Question: I have to compare the speed of execution of the following code (see picture) using DLX-pipeline and single-cycle processor.
Given:
an instruction in the single-cycle model takes 800 ps
a stage in the pipeline model takes 200 ps (based on MA)
My approach was as follows.
> CPU time = CPI * CC * IC
CPU time = 1 * 800 ps * 10 instr. = 8000 ps.
CPI = 21 cycles / 10 instr. = 2.1 cycles per instruction
CPU time = 2.1 * 200 ps * 10 = 4200 ps.
CPU time single-cycle / CPU time pipeline = 8000/4200 = 1.9, so
But I was said, I have to work with clock cycles and not with the time -- "It doesn't matter how much time a CC takes".
I don't see how to make a comparison otherwise. Could you please help me?

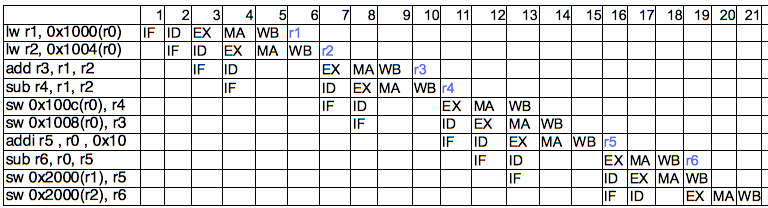
Answer: Your analysis is indeed correct, but I guess your professor is looking for an explanation like this:
Suppose the single cycle processor also has the stages that you have mentioned, namely IF, ID, EX, MA and WB and that the instruction spends roughly the same time in each stage as compared to the pipelined processor version. Now you can draw a pipeline diagram for this single cycle processor, and see that it would take 50 cycles on a single cycle processor (which can work on 1 instruction at a time) compared to the 19 cycles on a pipelined processor.
Again, I prefer the way you have analyzed it (as the single cycle processor wouldn't really have each of those stages in a different clock cycle, it would just have a very long clock cycle to cover all the stages). Also, you've not mentioned whether this is a stalling-only MIPS pipeline (for which your answer is correct) or if this is a bypassed-MIPS pipeline. If this is the latter, you can shave off a few more cycles and get it down to 15 cycles.